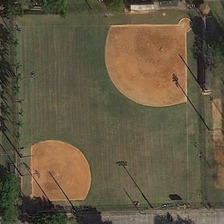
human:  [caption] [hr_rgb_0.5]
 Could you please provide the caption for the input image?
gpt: the square area is a baseball field .

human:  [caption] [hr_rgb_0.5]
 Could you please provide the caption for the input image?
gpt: some trees are planted around the baseball field .

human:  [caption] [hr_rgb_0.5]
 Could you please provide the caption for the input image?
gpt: some trees are planted around the baseball field .

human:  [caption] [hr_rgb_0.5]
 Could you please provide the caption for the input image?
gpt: the square area is a baseball field .

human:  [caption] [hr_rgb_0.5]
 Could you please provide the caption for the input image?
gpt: the square area is a baseball field .